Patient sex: F
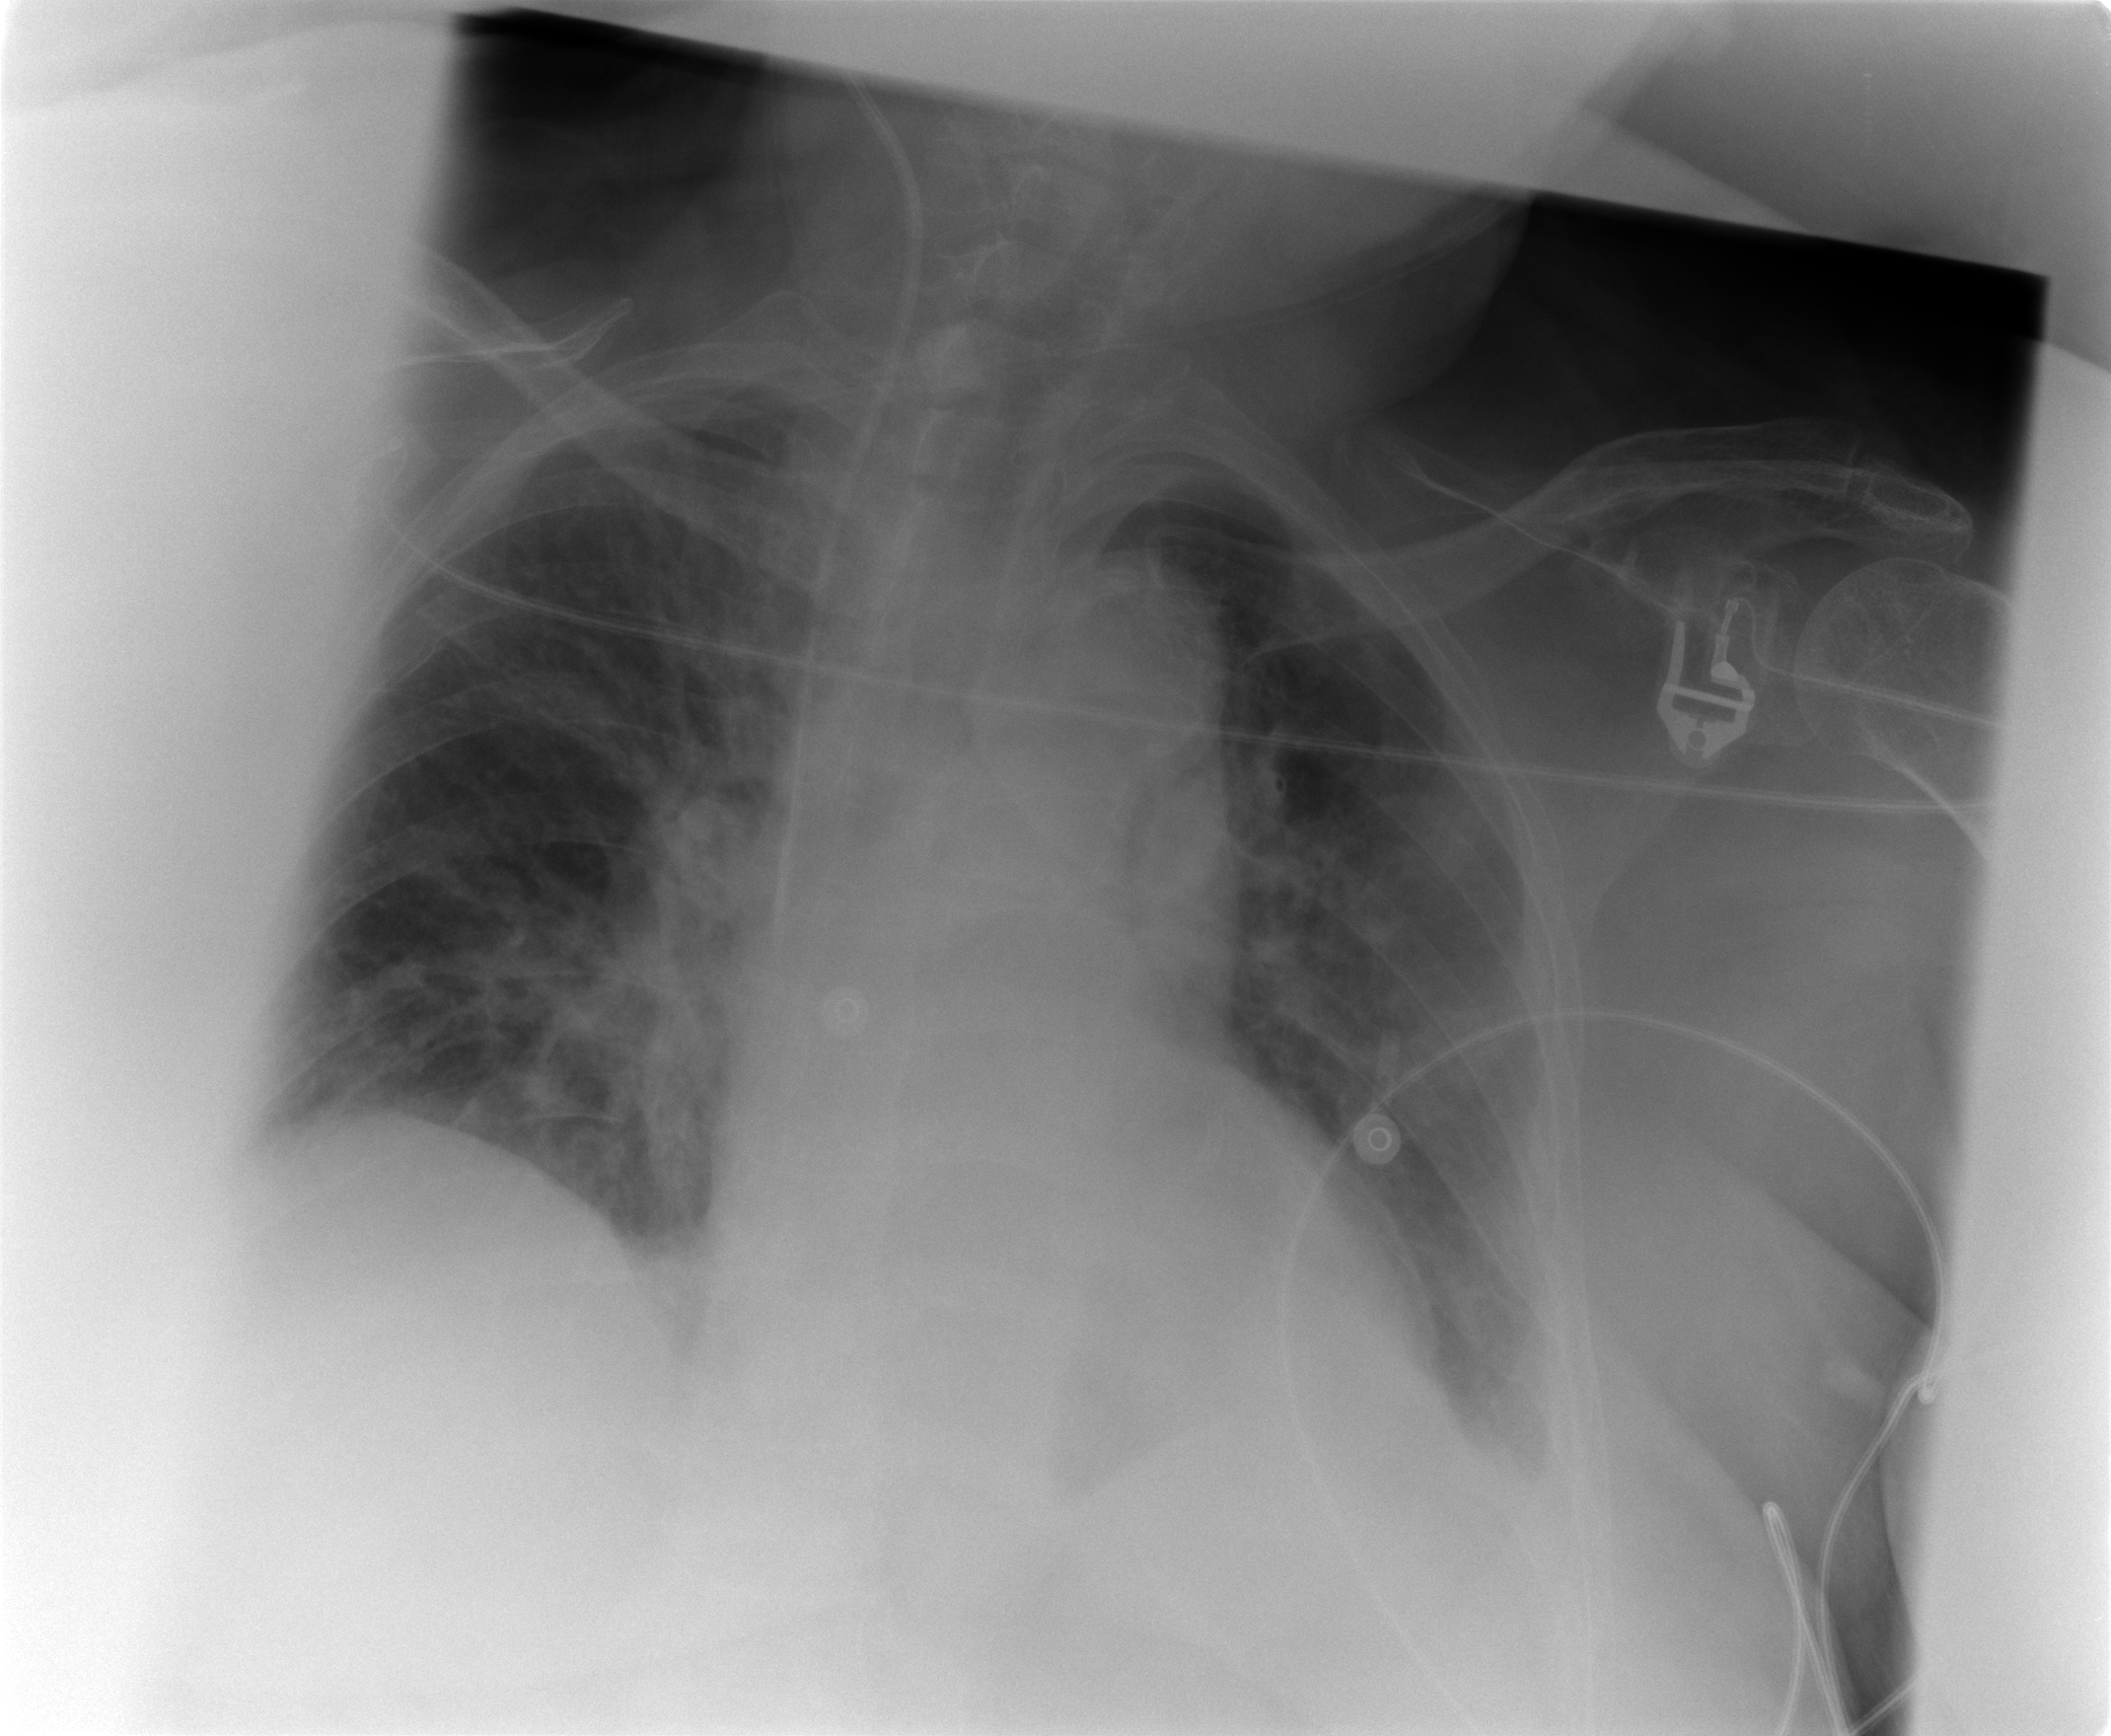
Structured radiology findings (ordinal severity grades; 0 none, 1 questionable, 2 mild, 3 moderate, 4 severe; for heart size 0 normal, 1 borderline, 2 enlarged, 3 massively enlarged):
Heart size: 0
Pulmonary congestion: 2
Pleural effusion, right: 0
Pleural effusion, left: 2
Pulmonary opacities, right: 2
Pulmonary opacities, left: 2
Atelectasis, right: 2
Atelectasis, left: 2